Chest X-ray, PA view. Patient: 76 years old, sex M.
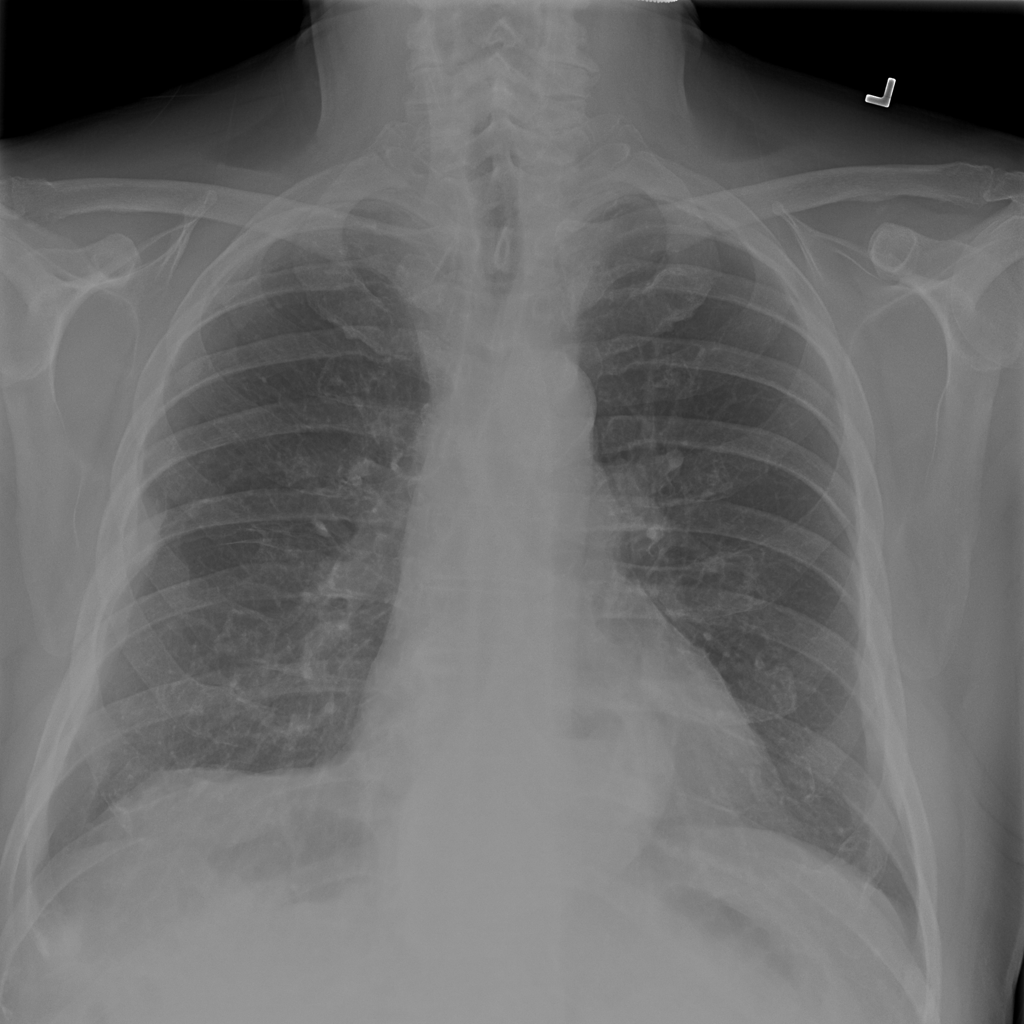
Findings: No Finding